九年级 · 度量几何学
如图, 小明同学用自制的直角三角形纸板 $D E F$ 测量树的高度 $A B$, 他调整自己的位置, 设法使斜边 $D F$ 保持水平, 并且边 $D E$ 与点 $B$ 在同一直线上, 已知纸板的两条直角边 $D E=60 \mathrm{~cm}, E F=30 \mathrm{~cm}$, 测得边 $D F$ 离地面的高度 $A C=1.5 \mathrm{~m}, C D=10 \mathrm{~m}$, 则树高 $A B$ 为 $\qquad$ m.

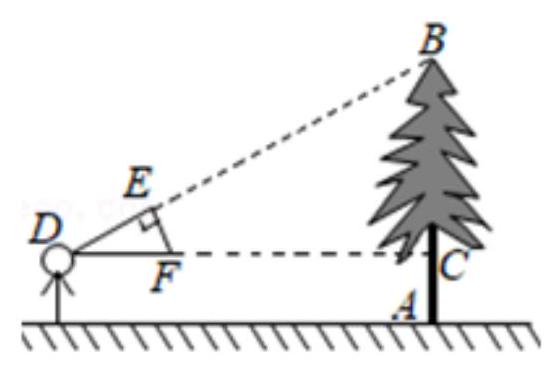
答案:  6.5


解析: 【分析】

本题考查了相似三角形的应用, 解题的关键是从实际问题中整理出相似三角形的模型.

利用直角三角形 $D E F$ 和直角三角形 $D C B$ 相似求得 $B C$ 的长后加上 $A C$ 的长即可求得树高 $A B$.

【解答】

解: $\because \angle D E F=\angle B C D=90^{\circ}, \angle B D C=\angle E D F$

$\therefore \triangle D E F \sim \triangle D C B$

$$
\therefore \frac{B C}{E F}=\frac{D C}{D E}
$$

$\because D E=60 \mathrm{~cm}=0.6 \mathrm{~m}, E F=30 \mathrm{~cm}=0.3 \mathrm{~m}, C D=10 \mathrm{~m}$,

$$
\therefore \frac{B C}{0.3}=\frac{10}{0.6}
$$

$\therefore B C=5$ 米,

$\because A C=1.5 m$,

$\therefore A B=A C+B C=1.5+5=6.5$ 米

$\therefore$ 树高为 6.5 米.